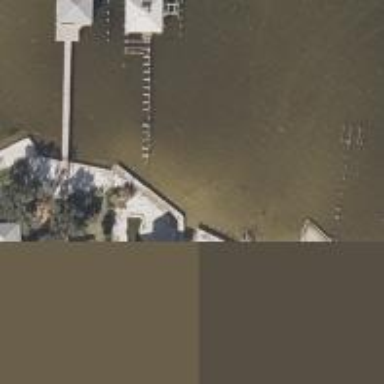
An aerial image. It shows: Man-made pier.